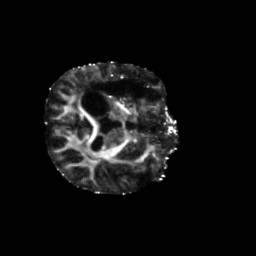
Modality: FA
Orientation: axial
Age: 53
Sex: male
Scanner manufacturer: siemens
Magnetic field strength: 3 T
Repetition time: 5.47 s
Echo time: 0.0854 s